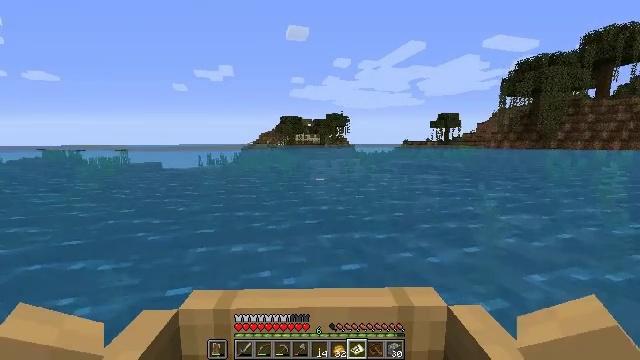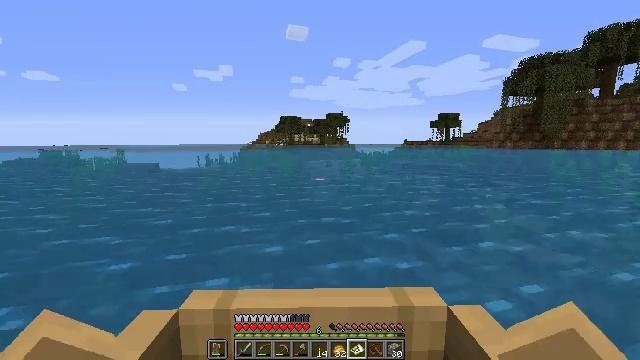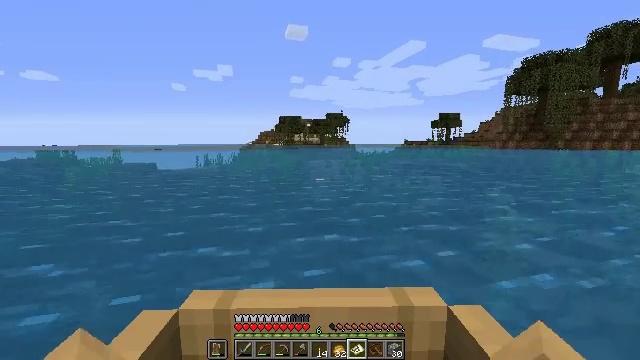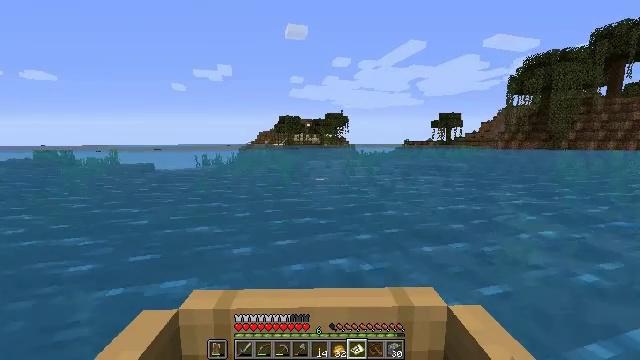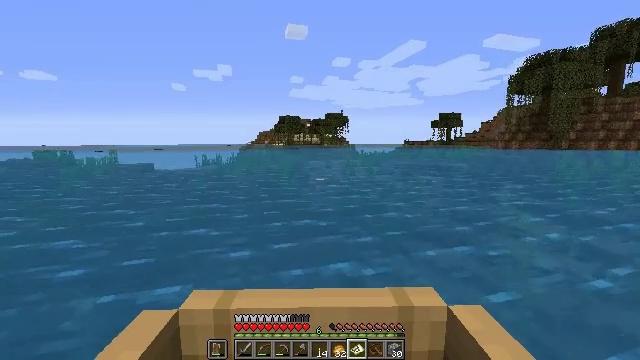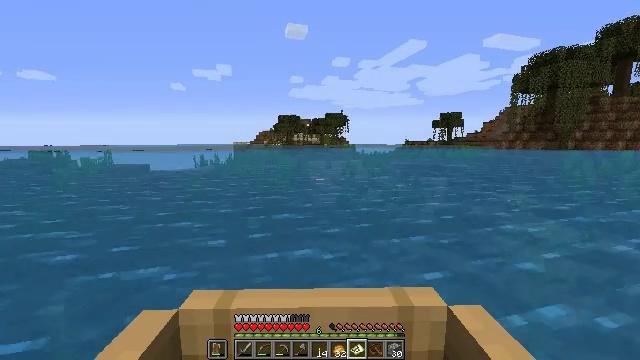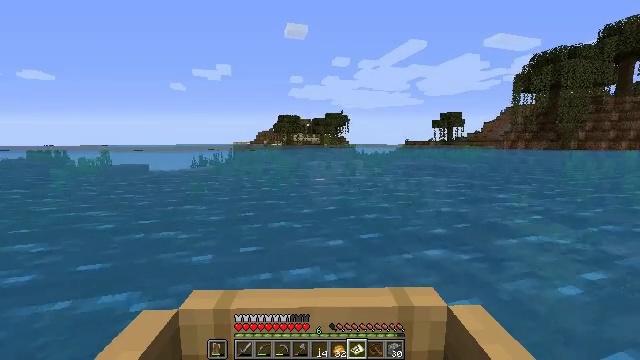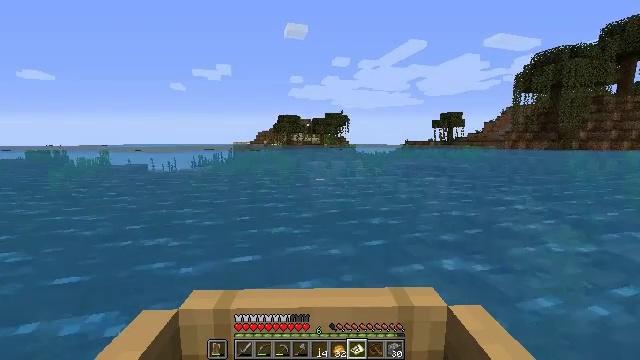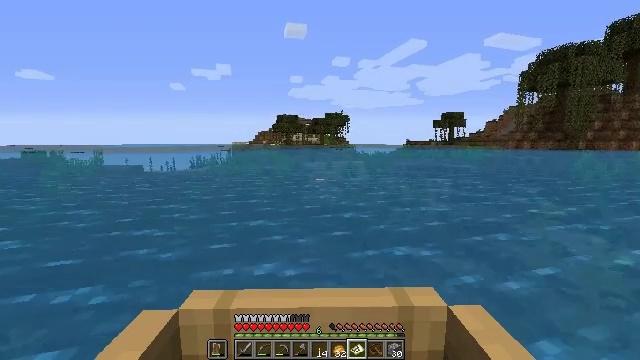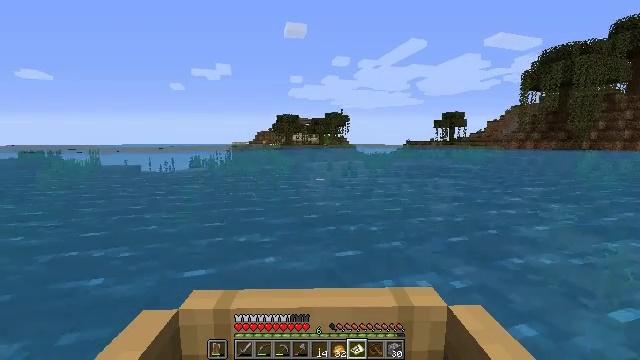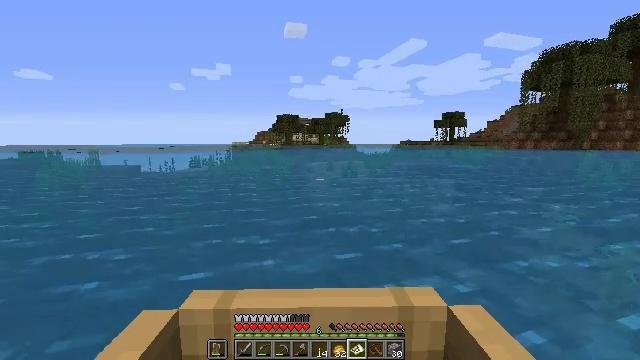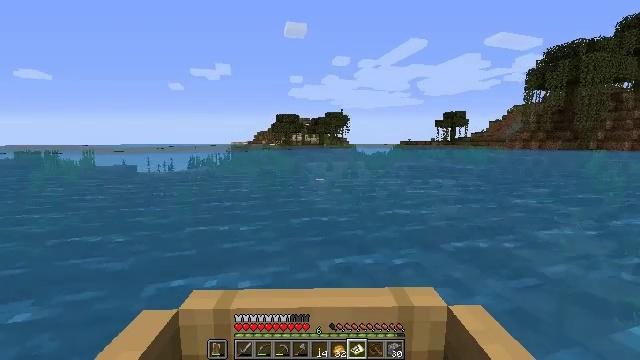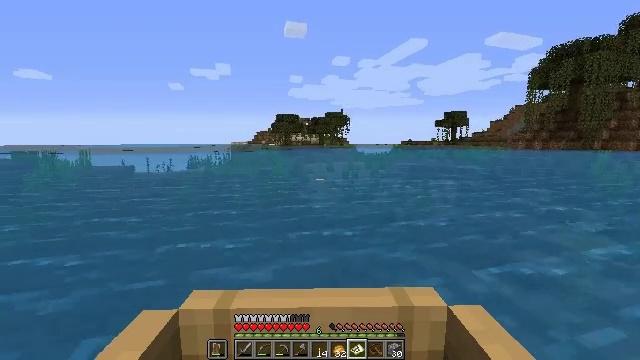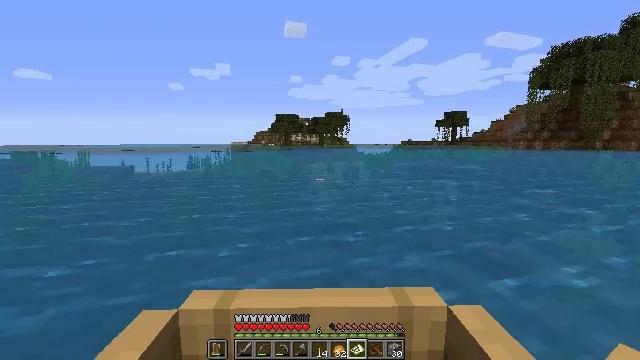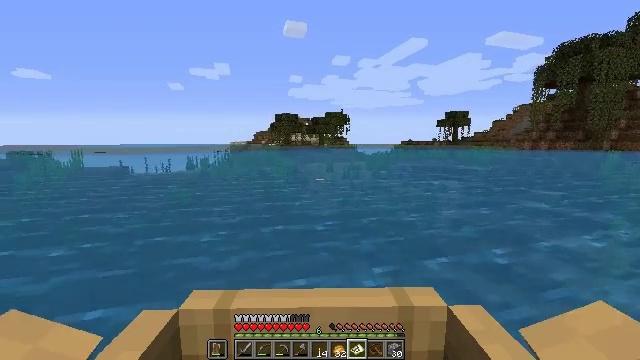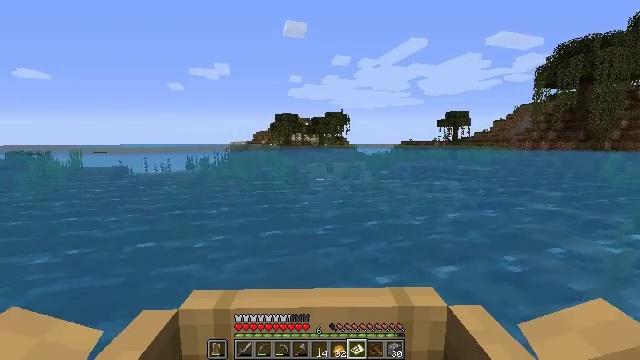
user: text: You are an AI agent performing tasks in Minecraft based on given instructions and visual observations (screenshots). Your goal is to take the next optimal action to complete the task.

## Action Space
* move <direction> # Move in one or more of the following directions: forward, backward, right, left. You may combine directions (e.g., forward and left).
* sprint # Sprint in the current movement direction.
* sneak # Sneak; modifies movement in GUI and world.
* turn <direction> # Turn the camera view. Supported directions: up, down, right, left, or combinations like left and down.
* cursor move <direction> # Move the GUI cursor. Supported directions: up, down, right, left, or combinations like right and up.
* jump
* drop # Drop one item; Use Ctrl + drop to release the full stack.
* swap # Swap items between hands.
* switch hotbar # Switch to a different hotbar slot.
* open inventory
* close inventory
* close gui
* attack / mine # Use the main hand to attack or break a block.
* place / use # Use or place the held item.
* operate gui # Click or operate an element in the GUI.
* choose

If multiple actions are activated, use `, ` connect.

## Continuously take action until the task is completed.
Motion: motion action
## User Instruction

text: Dig up some sand.
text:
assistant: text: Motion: move forward
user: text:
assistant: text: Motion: move forward
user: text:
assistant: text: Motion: move forward
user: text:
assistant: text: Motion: move forward
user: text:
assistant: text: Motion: move forward
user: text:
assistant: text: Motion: move forward
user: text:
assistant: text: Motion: move forward
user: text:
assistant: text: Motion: move forward
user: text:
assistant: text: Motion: move forward
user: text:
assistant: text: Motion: move forward
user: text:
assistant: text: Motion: move forward
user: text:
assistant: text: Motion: move forward
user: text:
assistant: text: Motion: move forward
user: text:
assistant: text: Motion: move forward
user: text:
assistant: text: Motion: move forward
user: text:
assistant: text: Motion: move forward
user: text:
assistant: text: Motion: move forward
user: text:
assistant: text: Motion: move forward
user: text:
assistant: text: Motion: move forward
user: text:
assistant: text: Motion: move forward
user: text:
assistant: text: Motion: move forward
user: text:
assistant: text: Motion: move forward
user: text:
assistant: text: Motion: move forward
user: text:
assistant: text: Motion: move forward
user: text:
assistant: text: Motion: move forward
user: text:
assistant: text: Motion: move forward
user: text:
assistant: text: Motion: move forward
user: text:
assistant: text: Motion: move forward and move left
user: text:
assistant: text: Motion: move forward and move left
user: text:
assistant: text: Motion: move forward